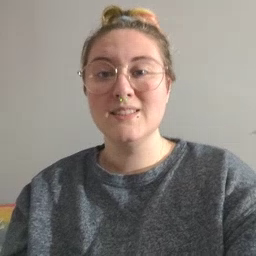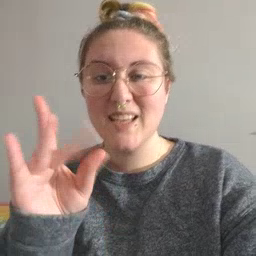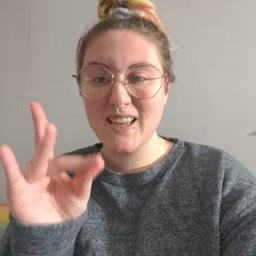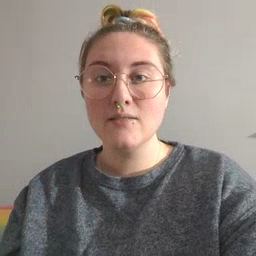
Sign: sticky